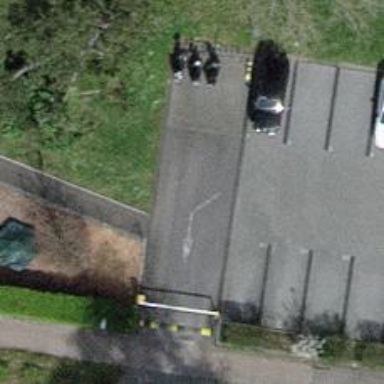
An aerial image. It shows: Asphalt parking aisle designated as service road.